Interaction volume radius: 5 \u00c5
Interaction volume height: 15 \u00c5
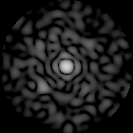
Disorder parameter: 0.8192